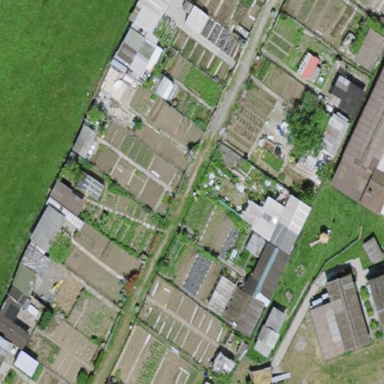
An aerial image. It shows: Area designated for allotments.